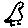
Label: bird